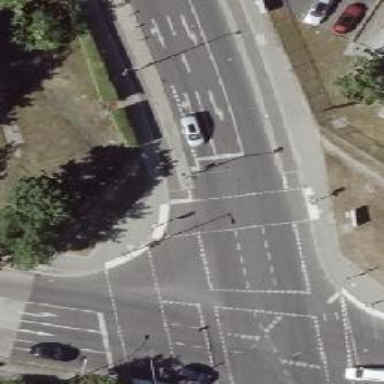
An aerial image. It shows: Crossing with traffic signals.